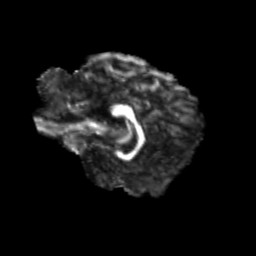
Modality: FA
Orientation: sagittal
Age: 28
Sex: female
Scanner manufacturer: siemens
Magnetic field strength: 3 T
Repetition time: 3.5 s
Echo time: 0.113 s